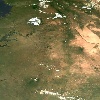
Label: land